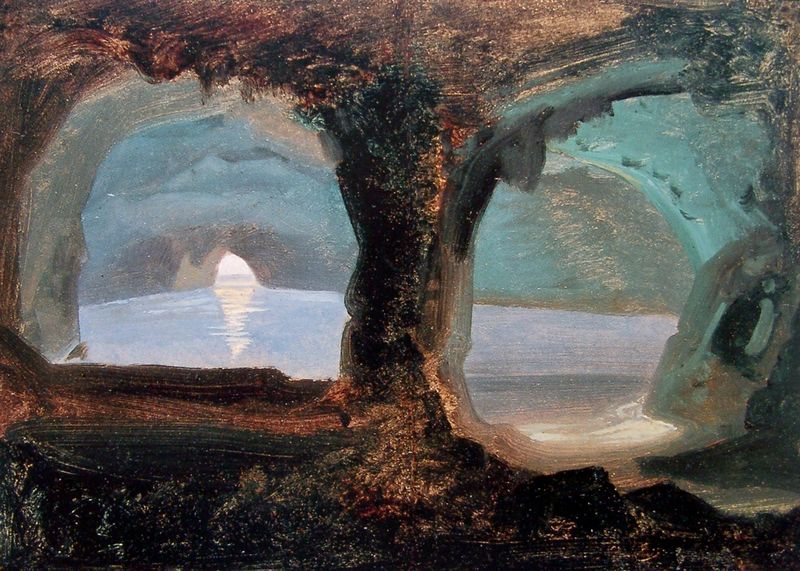
Titel: Capri - Die Blaue Grotte
Künstler: Ernst Fries
Standort: Heidelberg
Institution: Kurpfälzisches Museum der Stadt Heidelberg
Schlagwörter: berg, blau, dunkel, felsen, gemälde, meer, schatten, wasser, weiß, grün, impressionismus, landschaft, sand, see, ufer, braun, hell, licht, pfeiler, schwarz, säule, türkis, ausblick, eis, weg, malerei, symbolismus, augen, stein, steine, innenraum, öl, erde, kalt, nass, natur, spiegelung, gewässer, sonne, auge, innen, höhle, schön, boot, kreis, rund, seicht, düster, bogen, italien, zwei, abstrakt, fels, gletscher, lila, sonnenuntergang, romantik, angst, finster, frottage, geheimnisvoll, bucht, leuchten, reflexion, flucht, eingang, offen, durchblick, kohle, felsig, loch, radierung, öffnung, gefängnis, sonnenstrahlen, grotte, ausgang, tunnel, niedrig, öffnungen, teilung, druchgang, unterirdisch, tourismus, geteilt, füssli, styx, teilen, capri, durchlass, tropfstein, tropfsteinhöhle, nordpol, südpol, stalaktiten, stalakmiten, blaue grotte, die blaue grotte, felsbogen, stalagnieten, saule, schatten#, höhlenausgang, augsang, einschluss, teilig, eishöhle, domhöhle